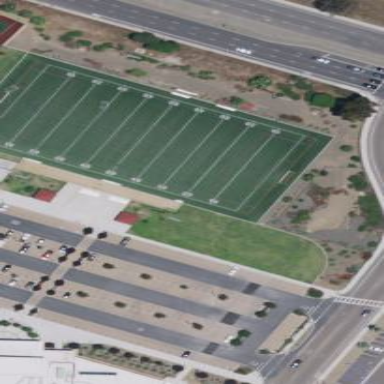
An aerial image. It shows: American football pitch.